Question: How to use pathfinder the right way in Illustrator?
I want to subtract the black line from my image bellow so I can extract transparent png. Now I just added a red circle with a white stroke above it to get the look I need.
Its displayed correctly on white bg, but when I want to export it as transparent it wont go as it will show the white stroke...
How to achieve this? THANKS!

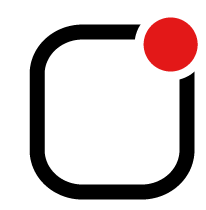
Answer: Step-by-step instruction (active layer = Layer 1):
1. Draw a rounded rectangle on Layer 1. Name = Frame, Stroke = Black, Fill = None
2. Create Layer below Layer 1. Name = Bg
3. Draw a rectangle on Bg around Frame. Name = BgRect, Stroke = None, Fill = Yellow
4. Lock Bg
5. Draw a circle on Layer 1 above Frame. Name = OuterCircle, Stroke = None, Fill = Black
6. Draw a circle on Layer 1 above OuterCircle with the same center as OuterCircle (use Smart Guides). Name = InnerCircle, Stroke = None, Fill = Red
7. Ensure your drawing is as shown below:
8. Select Frame. Object -> Path -> Outline Stroke. Ensure Frame name changes to Compound Path
9. Select Compound Path and OuterCircle. Group.
10. Select Group. Effect -> Pathfinder -> Subtract
11. Enjoy.